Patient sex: F
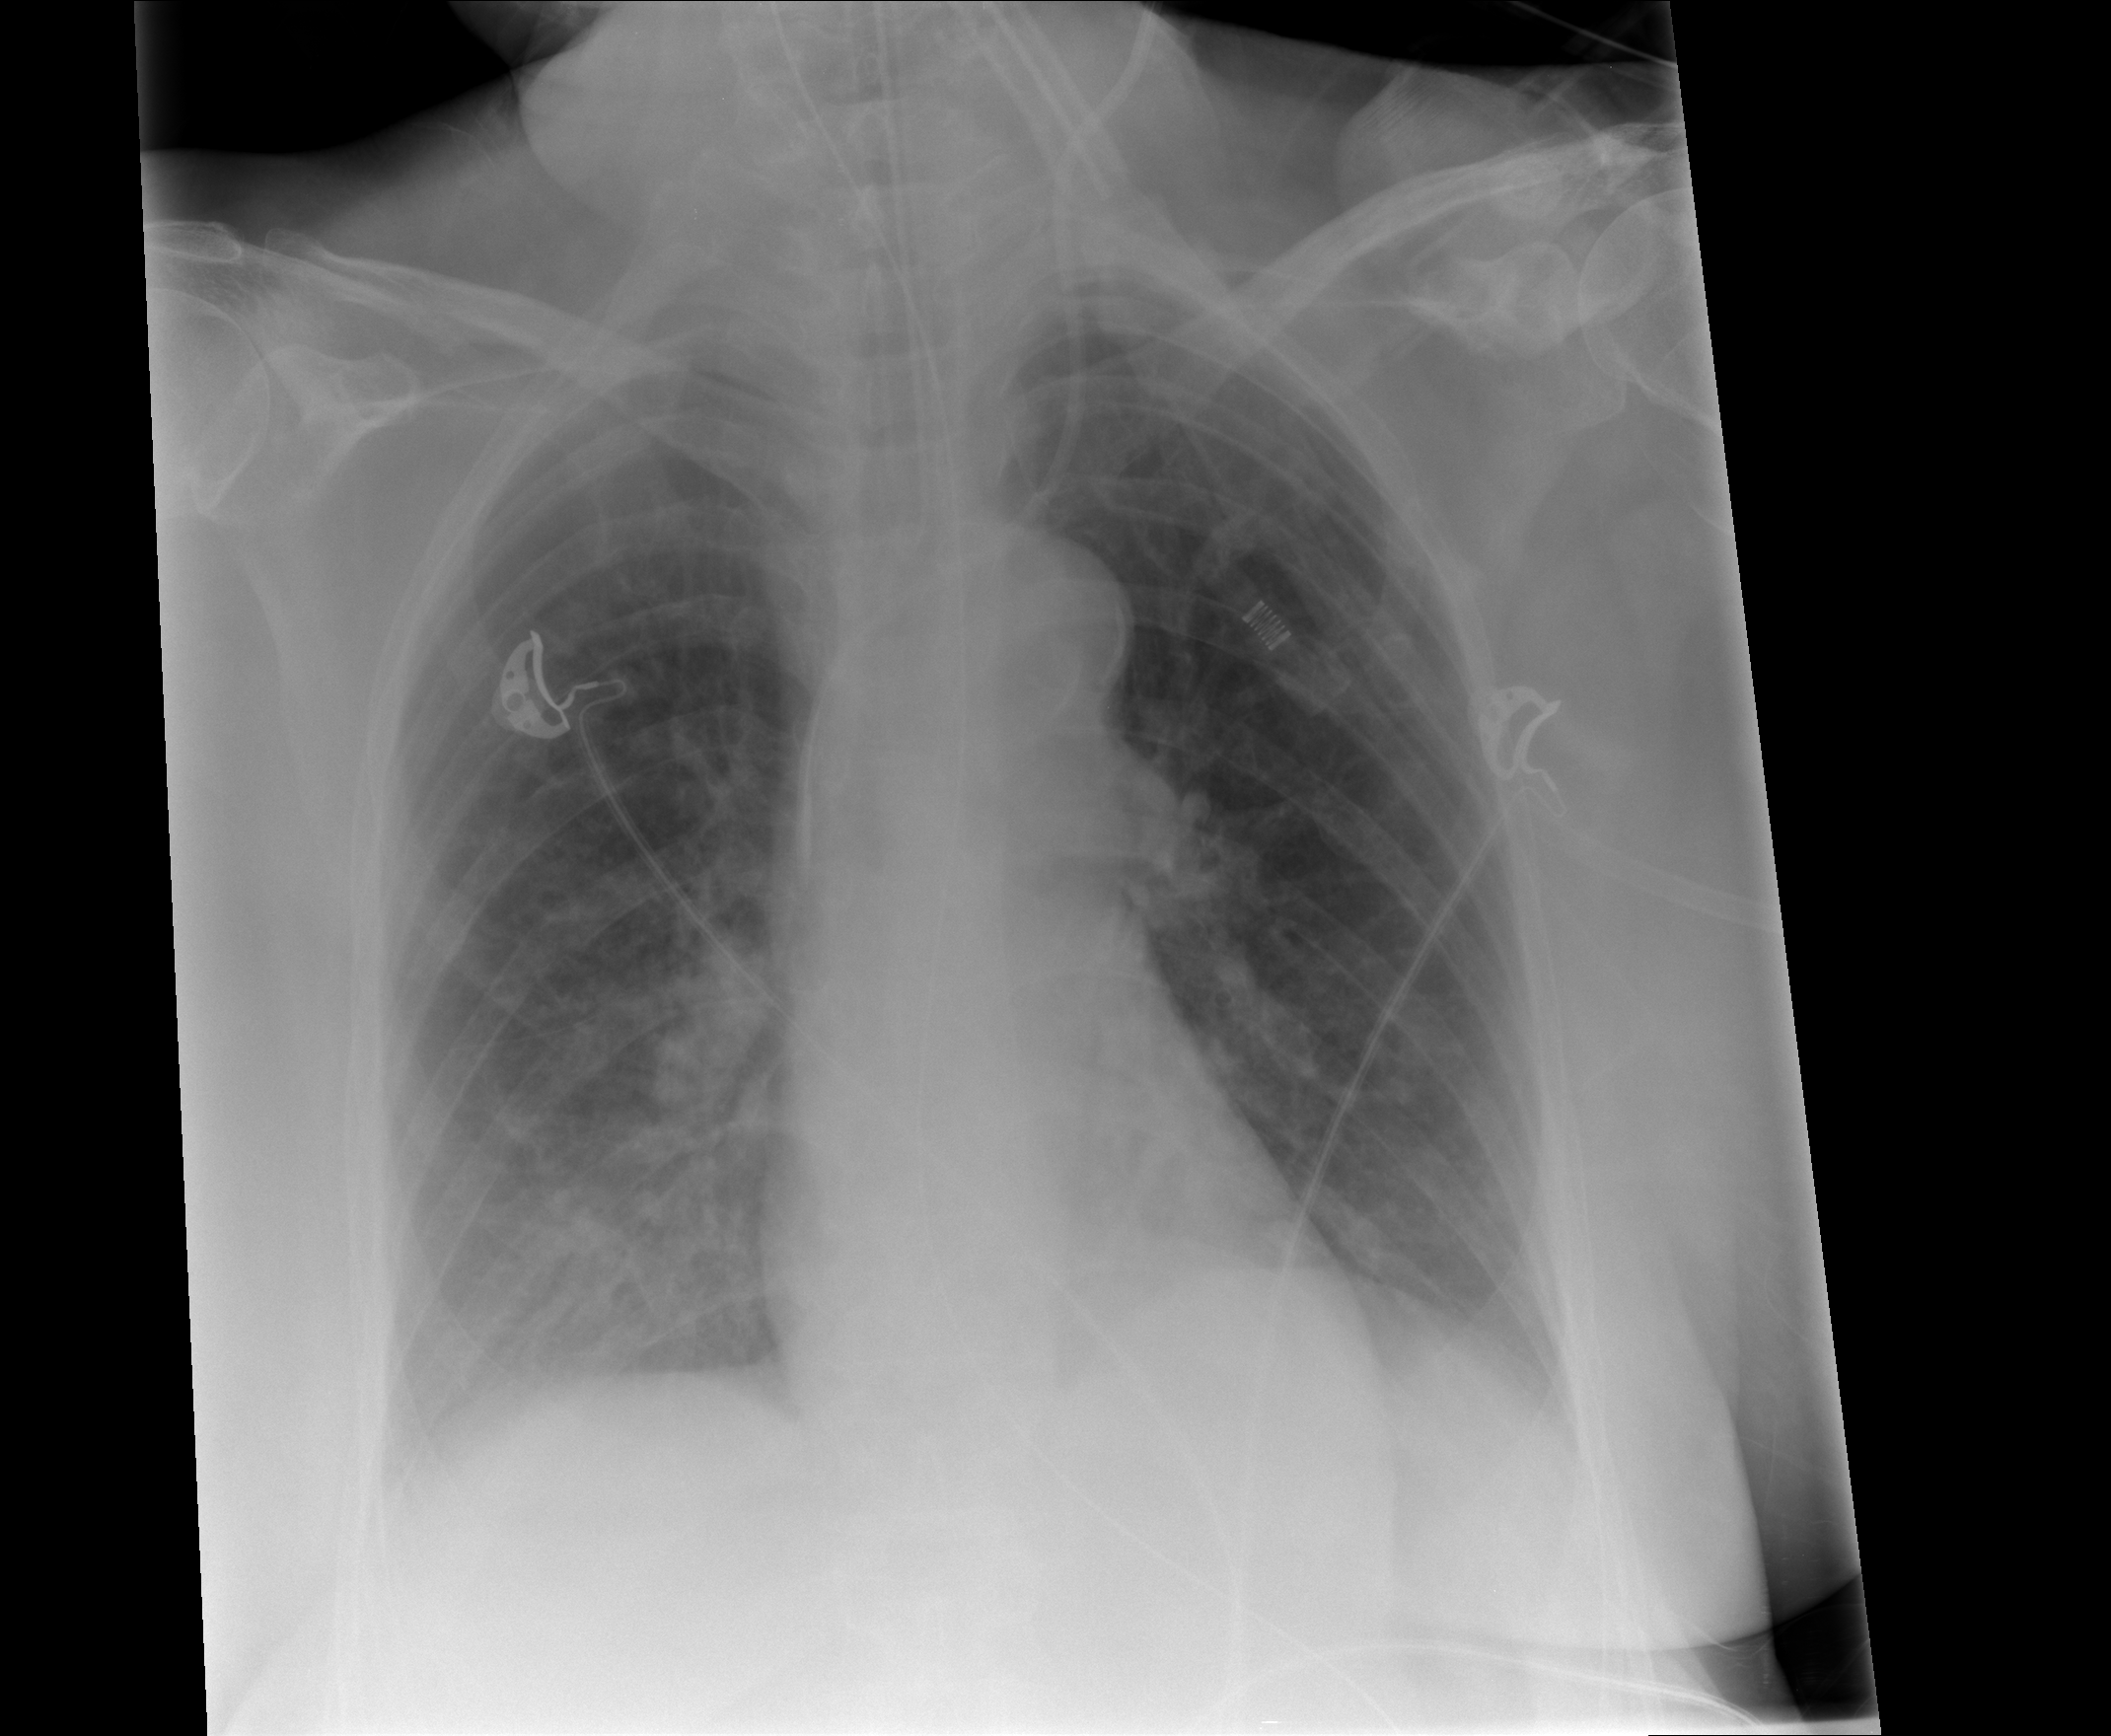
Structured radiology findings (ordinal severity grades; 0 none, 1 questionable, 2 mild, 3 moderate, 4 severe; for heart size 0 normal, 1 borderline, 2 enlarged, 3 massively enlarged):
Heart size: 0
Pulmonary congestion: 2
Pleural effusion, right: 2
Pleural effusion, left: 0
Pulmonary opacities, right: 2
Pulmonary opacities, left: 0
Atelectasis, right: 2
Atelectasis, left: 0